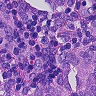
Metastatic tissue present: yes